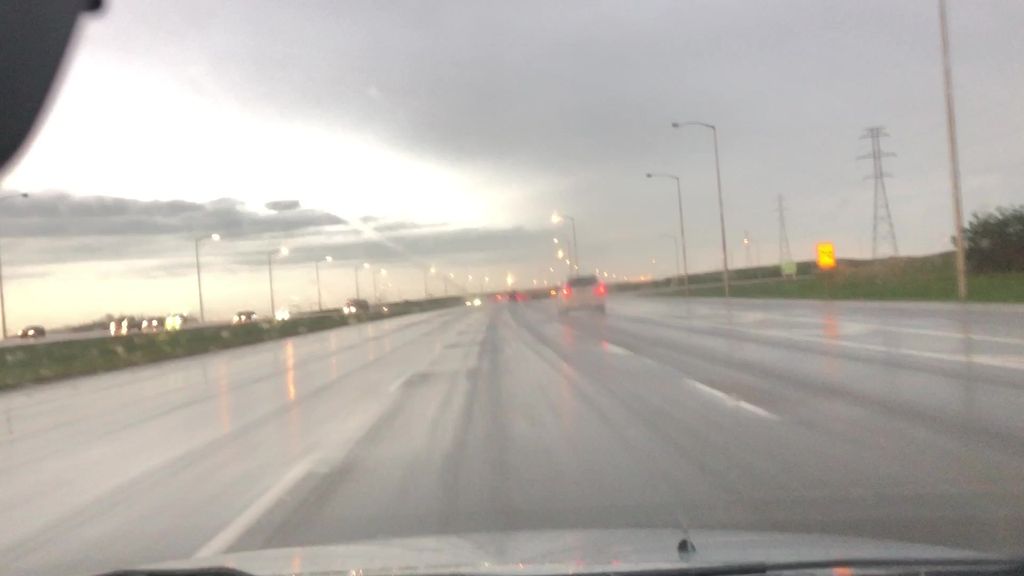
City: edmonton